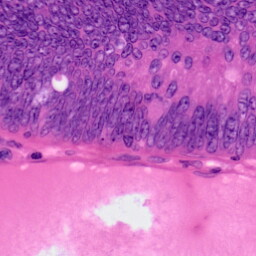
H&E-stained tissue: Colon